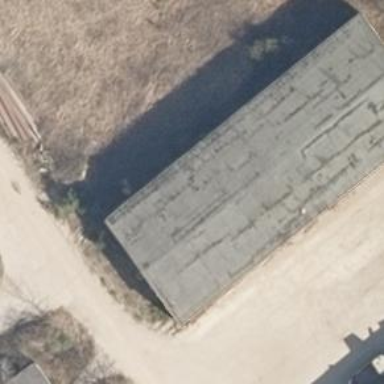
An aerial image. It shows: Group of garages.